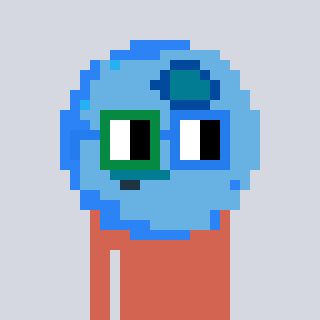
a pixel art character with square green and blue glasses, a blueberry-shaped head and a peachy-colored body on a cool background